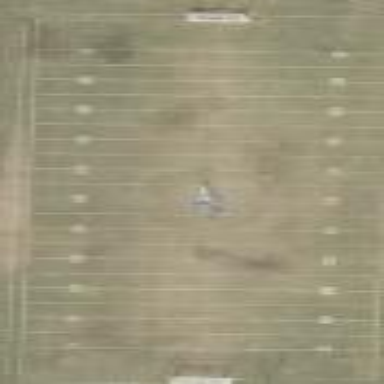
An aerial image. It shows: American football pitch.